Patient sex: F
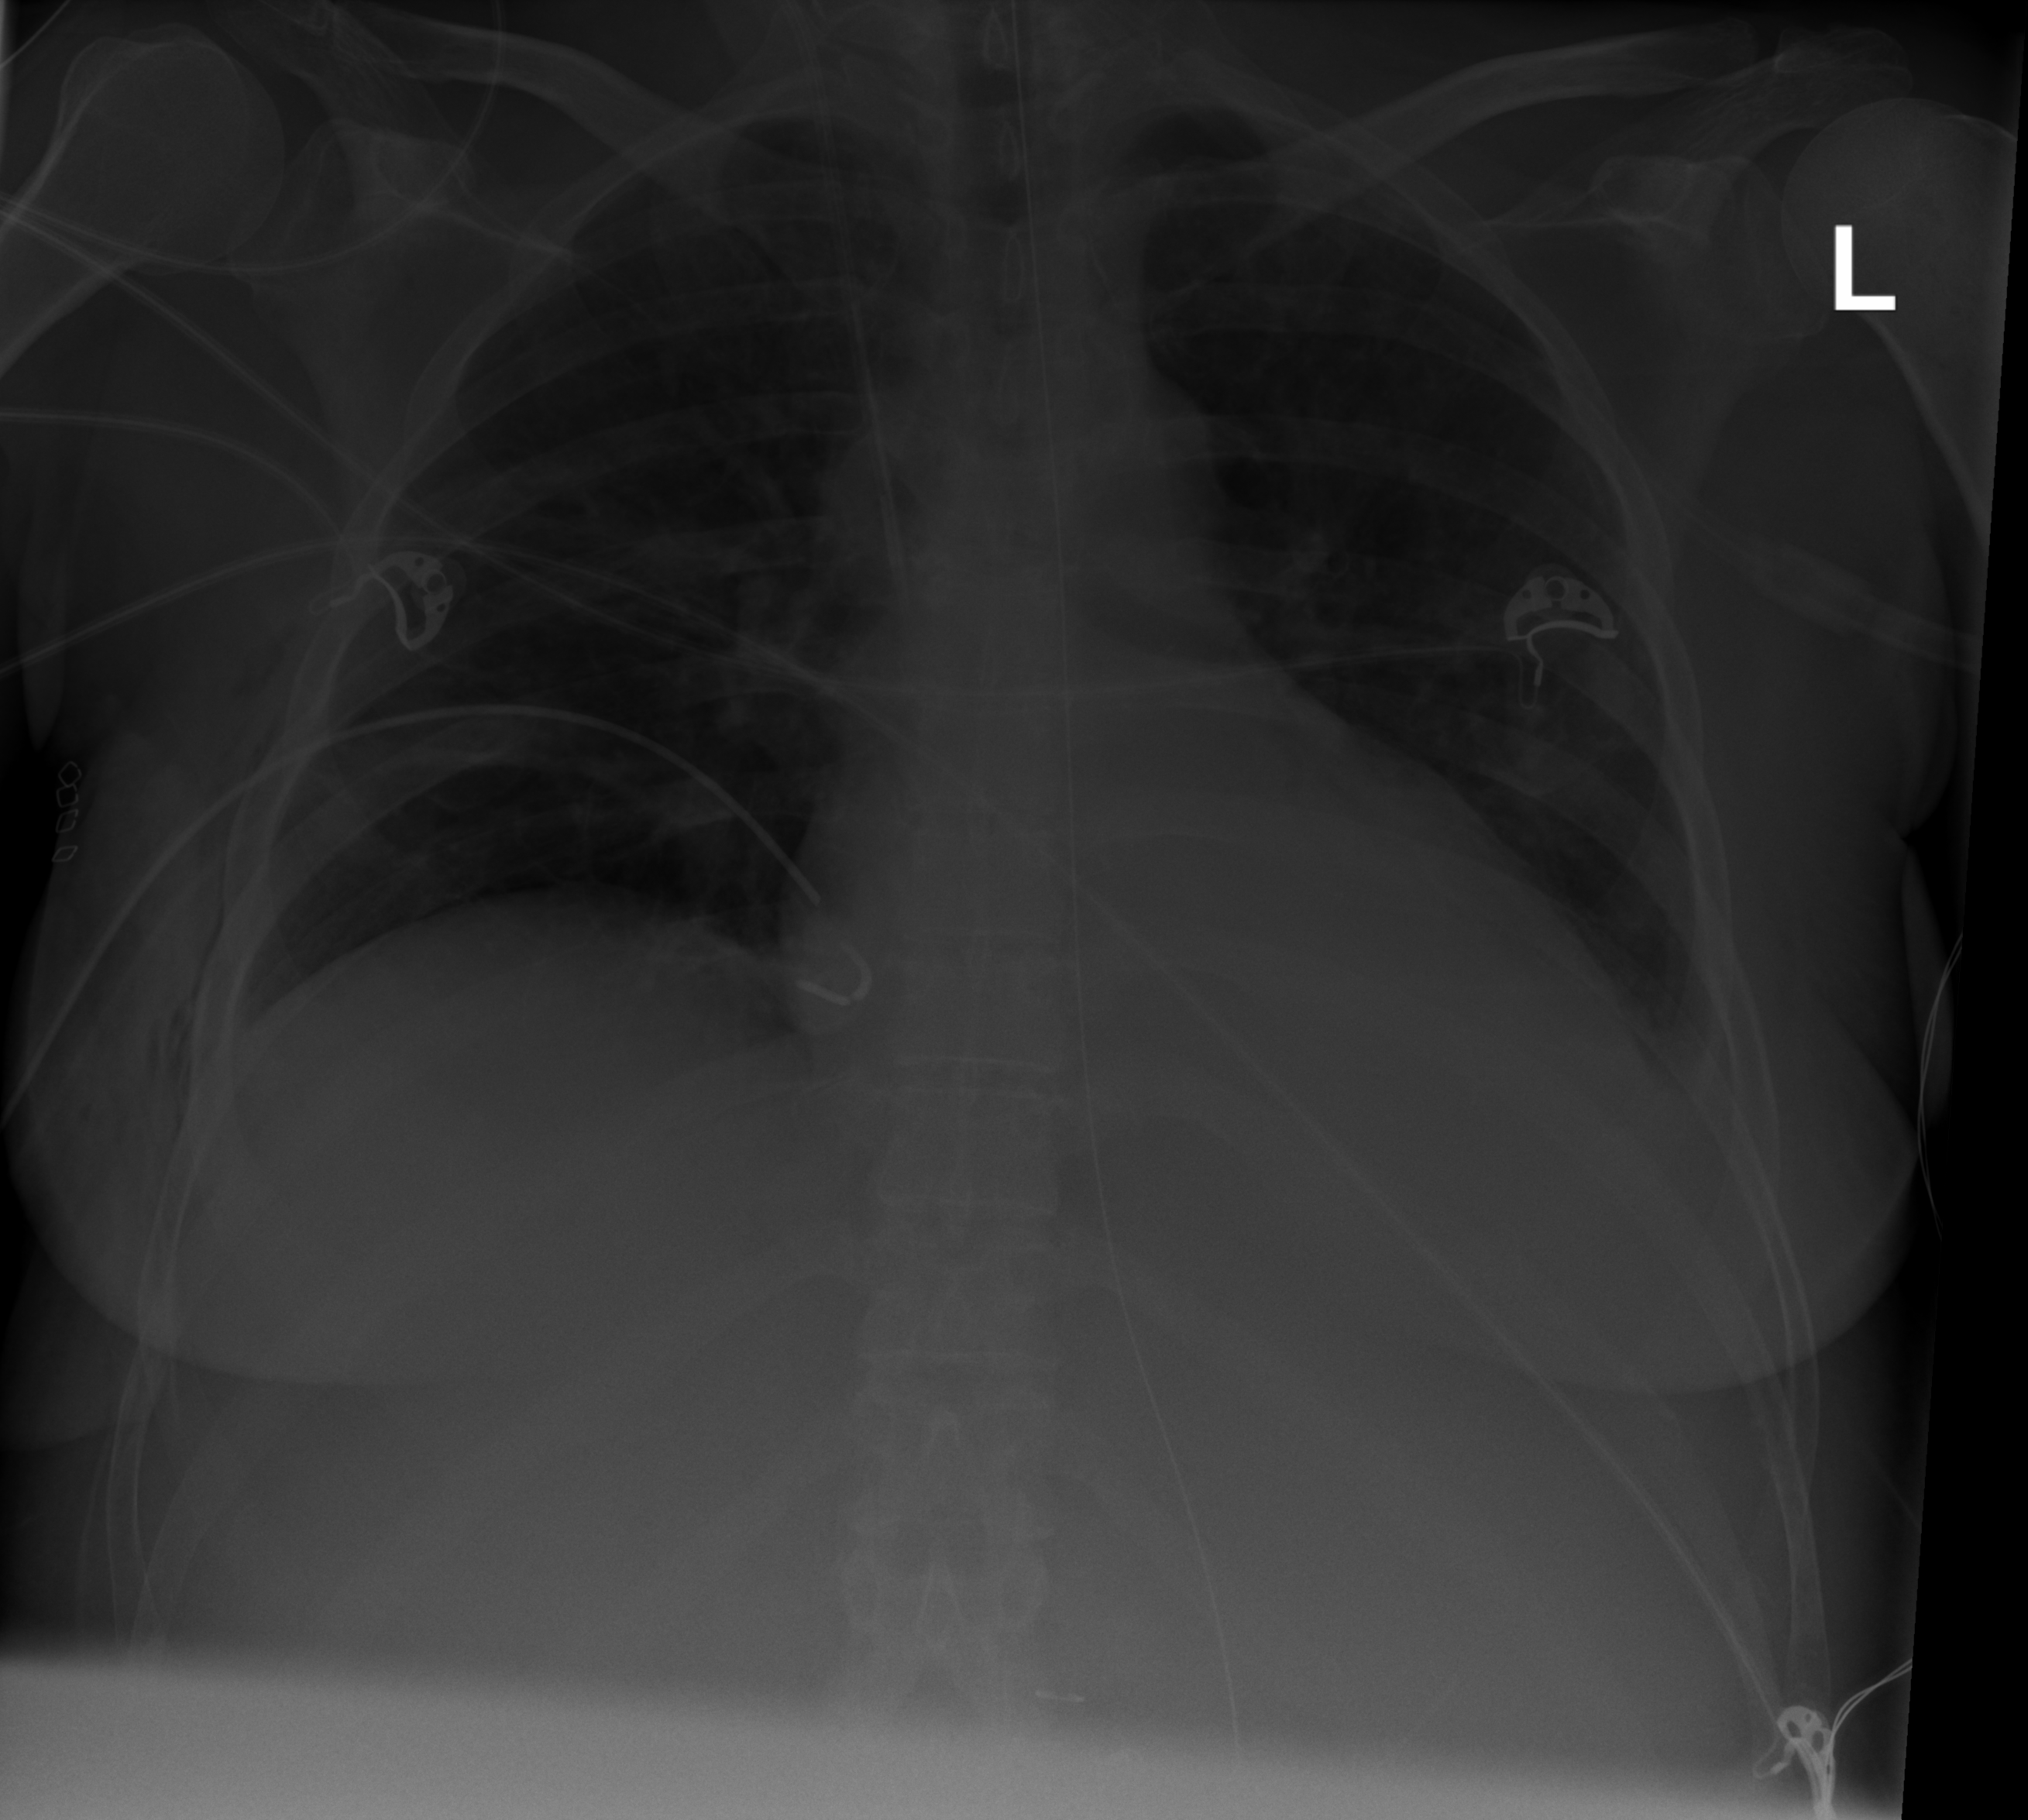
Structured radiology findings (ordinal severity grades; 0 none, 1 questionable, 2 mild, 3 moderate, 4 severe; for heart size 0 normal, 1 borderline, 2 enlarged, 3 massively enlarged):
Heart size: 2
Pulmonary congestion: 2
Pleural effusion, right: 2
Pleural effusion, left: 2
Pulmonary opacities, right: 2
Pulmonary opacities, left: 0
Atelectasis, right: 2
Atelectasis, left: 2